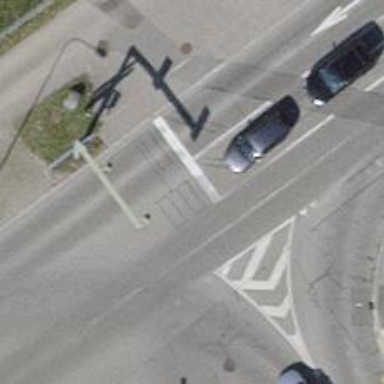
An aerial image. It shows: Road with traffic signals.